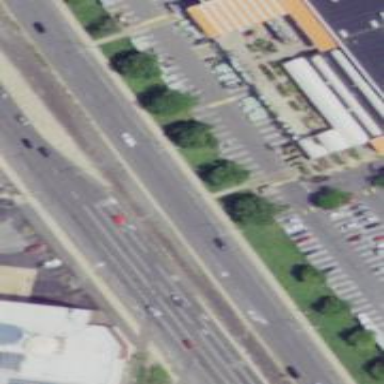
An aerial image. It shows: Footway.